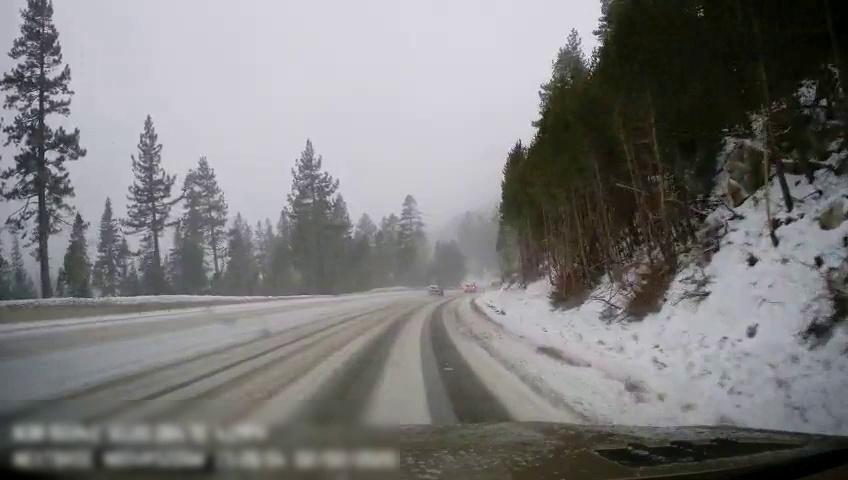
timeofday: Day
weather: Snowy
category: Drivable Space
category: Vehicles | Car
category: Vehicles | SUV